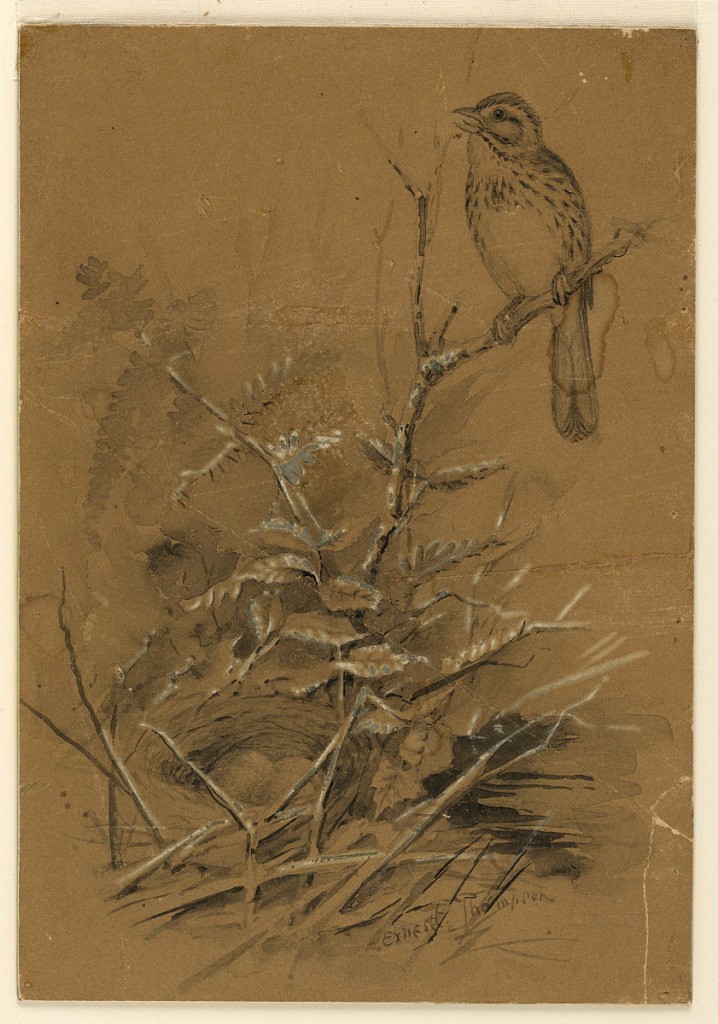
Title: Song Sparrow
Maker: Ernest Thompson Seton, American, 1860–1946
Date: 1893
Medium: Ink and grey wash, with white gouache, on illustration board
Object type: Drawing
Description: The bird sits on a twig, right, above its nest.